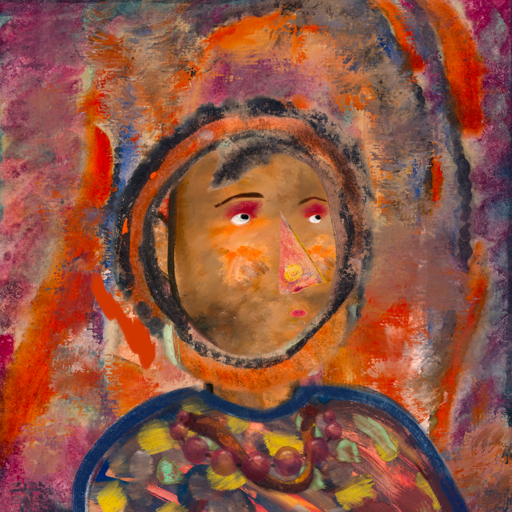
Background: Experience, Head And Neck Side: Gypsy_Queen, Face Side: Irani, Bust: Mother_And_Son_Mother, Hair Side: Childish, Head Accessory: Blank, Second Necklace: Comrade, Necklace: Irani_2, Baby: Blank